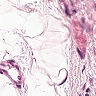
Metastatic tissue present: no